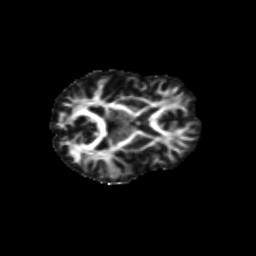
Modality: FA
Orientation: axial
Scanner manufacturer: siemens
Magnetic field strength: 3 T
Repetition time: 9.2 s
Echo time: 0.084 s